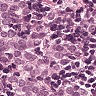
Metastatic tissue present: yes